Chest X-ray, PA view. Patient: 59 years old, sex M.
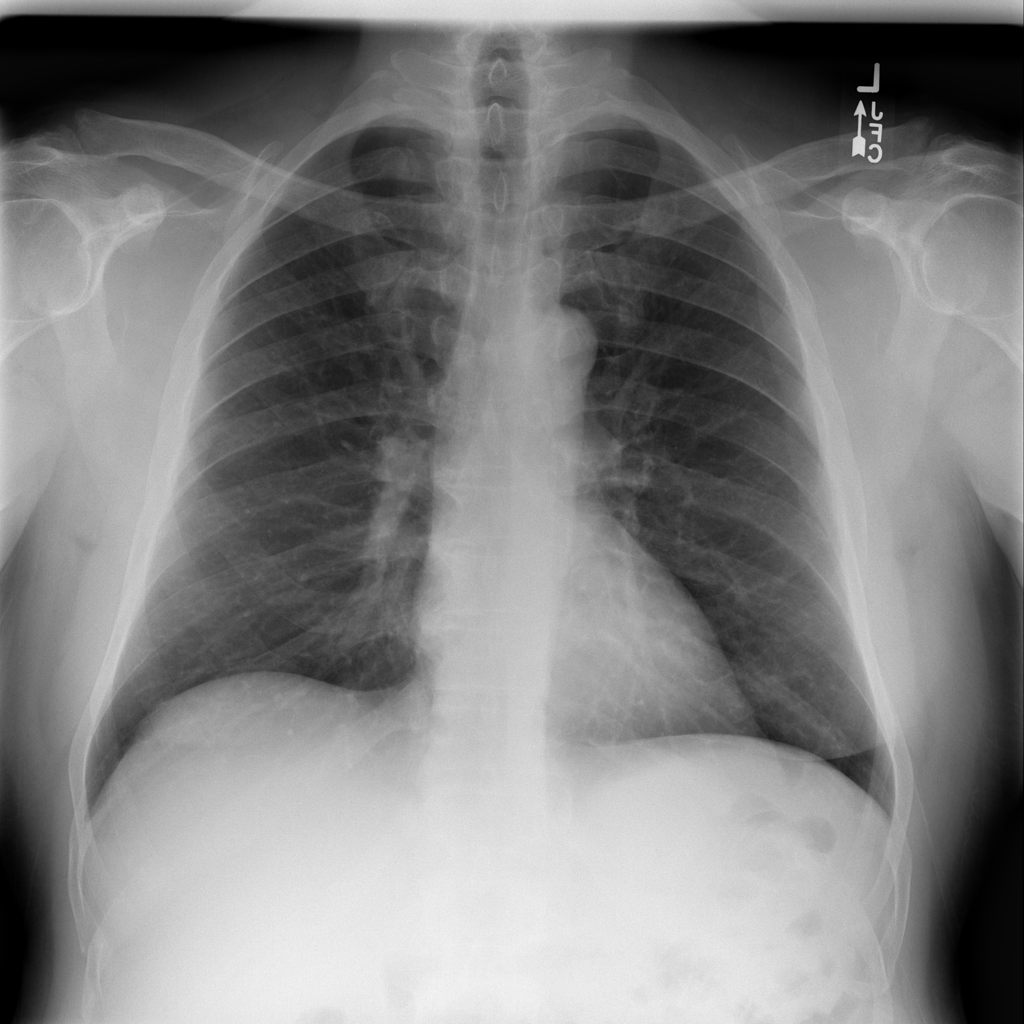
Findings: No Finding